Question: I have 3 tables: users, albums, photos. User can have albums, each album have photos.

I want add at table [photos] new column userId with correct data.
I want not only add empty userId column, but this column must be have value from table albums: userId.
How I can easy todo this?
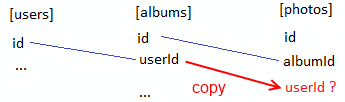
Answer: There is two tasks to do :
First, add the column to the table.
Once done, you will want to populate userId column. But, in SQLite, you cannot perform a JOIN in an UPDATE statement.
So you should cut it in four steps (I assume there is only 3 fields in your photos table, adapt it to your one).
First create a temporary table which will contain the final datas
'''
CREATE TABLE photos_temp (
id INTEGER PRIMARY KEY AUTOINCREMENT,
albumId INTEGER NOT NULL,
userId INTEGER NOT NULL
);
'''
Then, populate the temporary table
'''
INSERT INTO photos_temp(id, albumId, userId)
SELECT photos.id as id,
photos.albumId as albumId,
albums.userId as userId
FROM photos
INNER JOIN albums ON photos.albumId = albums.id;
'''
Then, remove the original table
'''
DROP TABLE photos;
'''
Finally, rename the previous table
'''
ALTER TABLE photos_temp RENAME TO photos;
'''
Sorry, but no easier way to do this.